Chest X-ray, AP view. Patient: 68 years old, sex M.
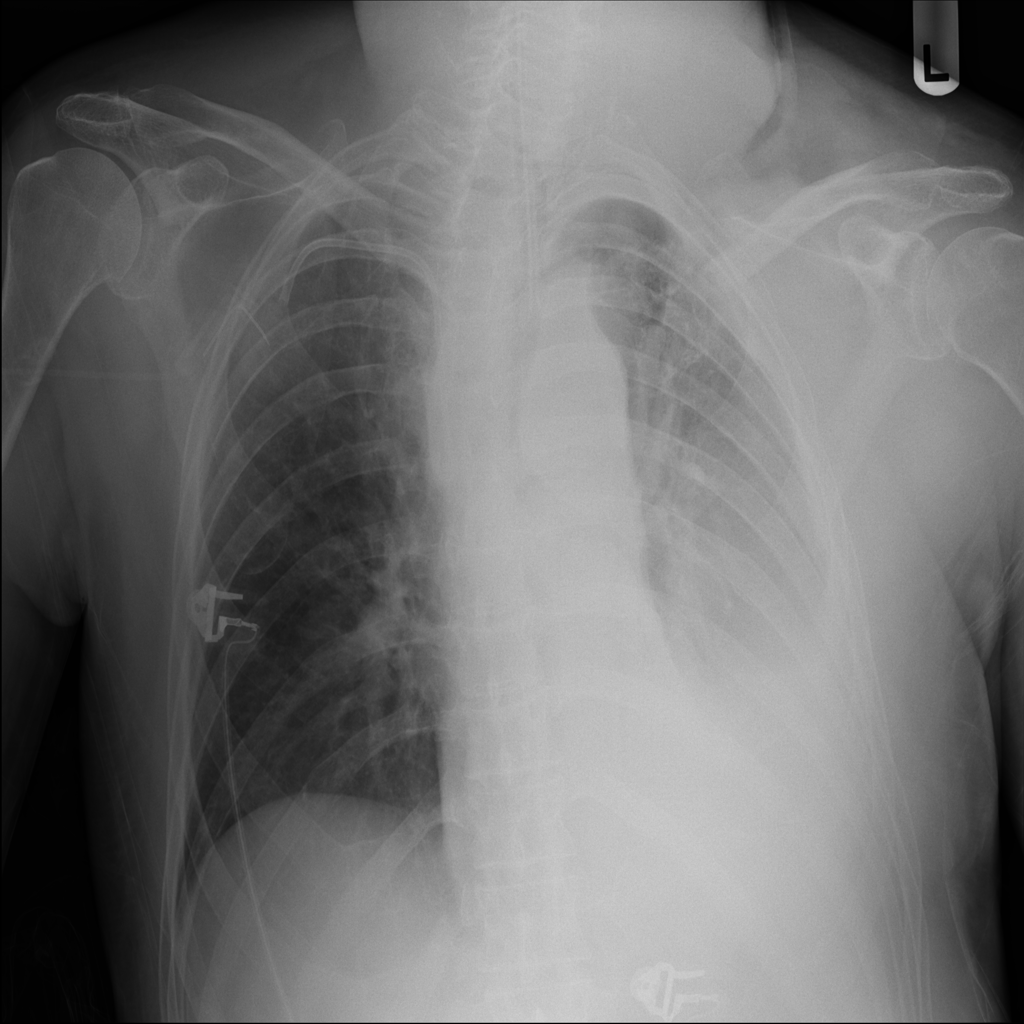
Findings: Effusion